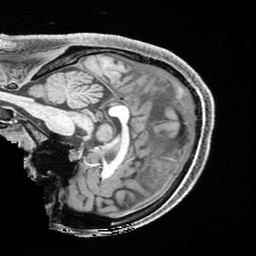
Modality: T1w
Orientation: sagittal